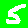
Digit: 5